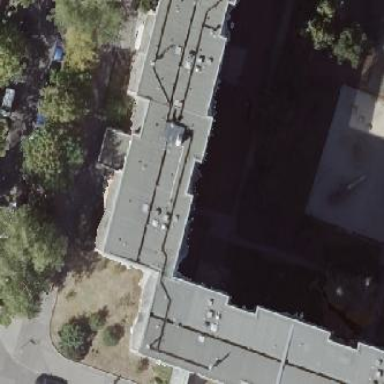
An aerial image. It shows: Apartment building with flat roof.